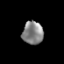
Tissue: prostate
Cell type: T cells
Senescence score: 0.3473
Nuclear area (px): 466
Mean DAPI intensity: 133.815